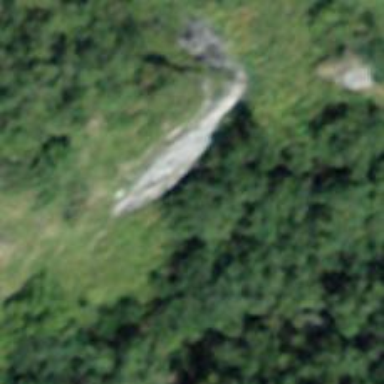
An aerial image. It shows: Cliff in nature.